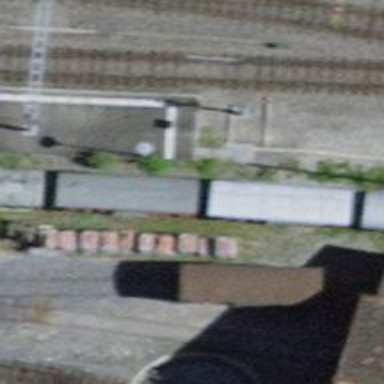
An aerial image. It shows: Narrow-gauge railway with one track serving as spur line.